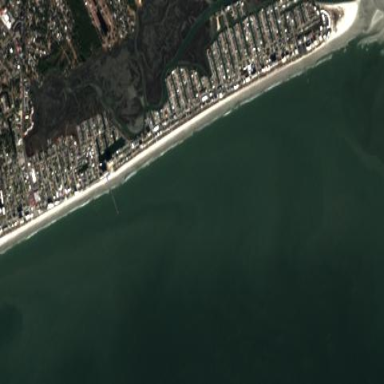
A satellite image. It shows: Beautiful beach with natural surroundings.